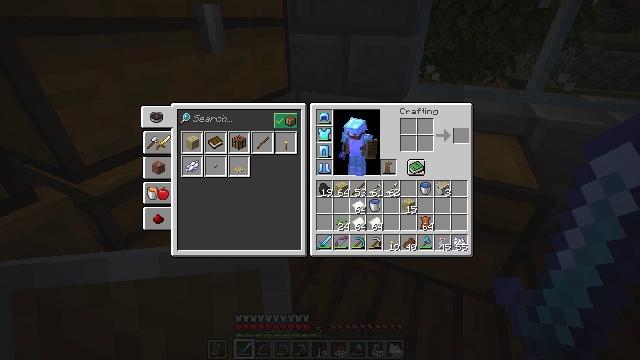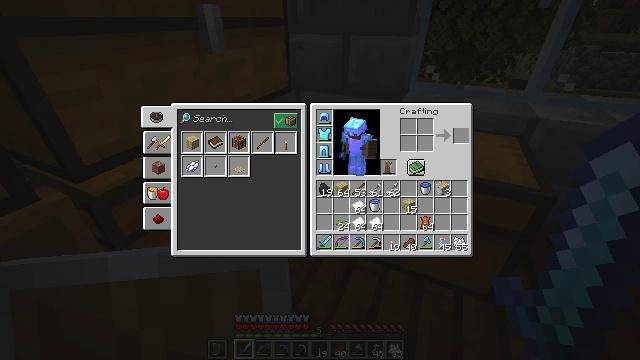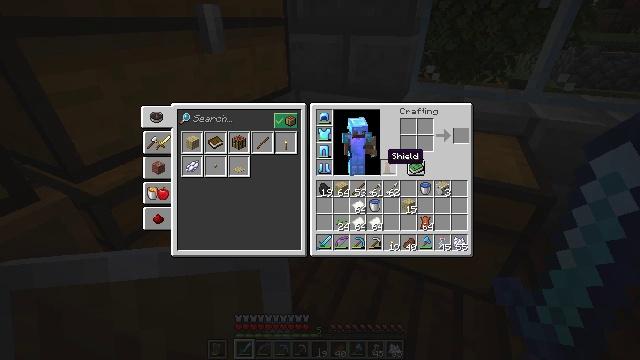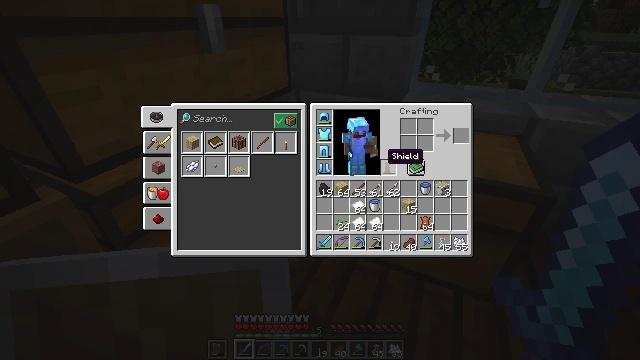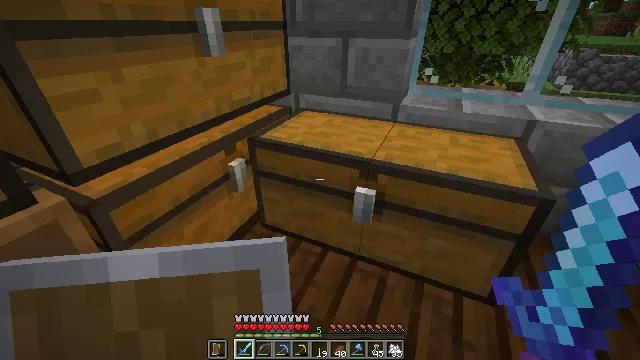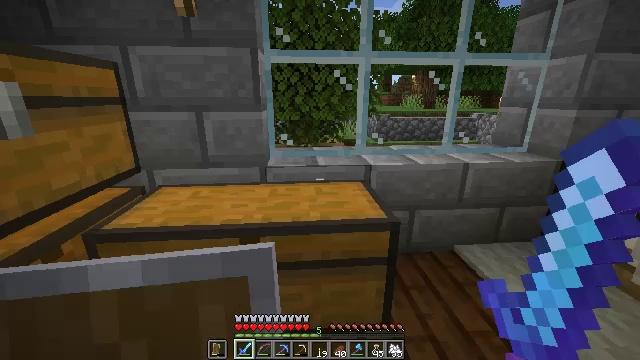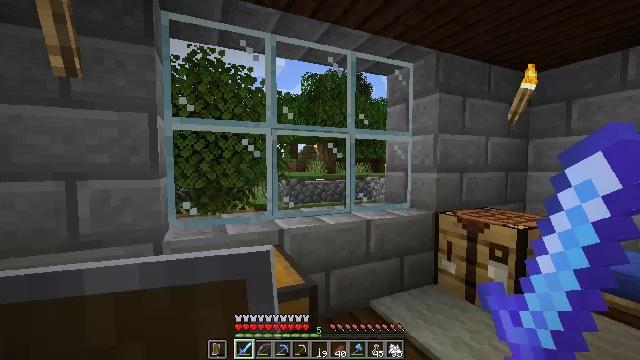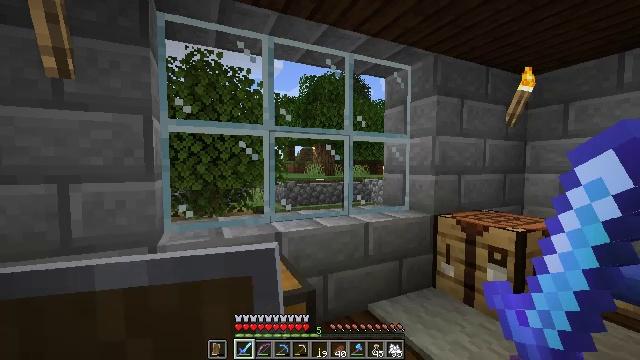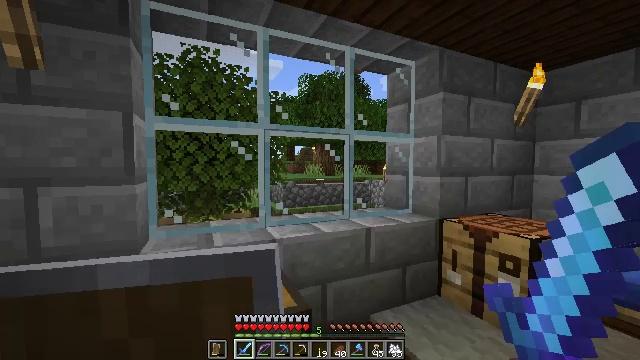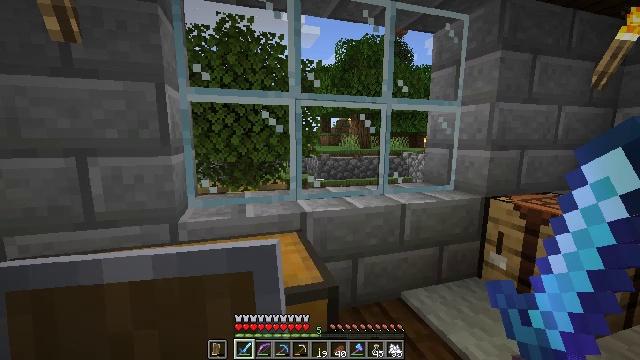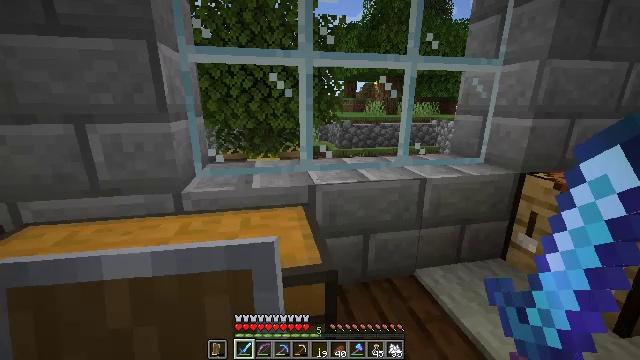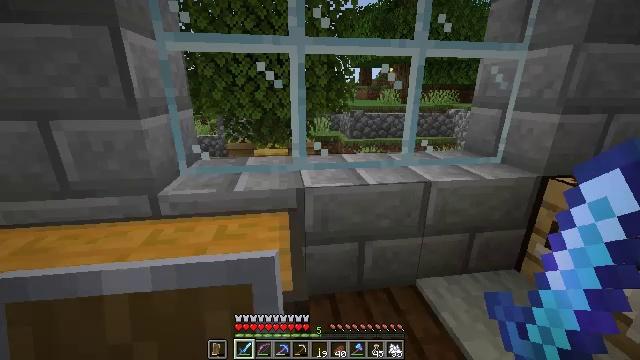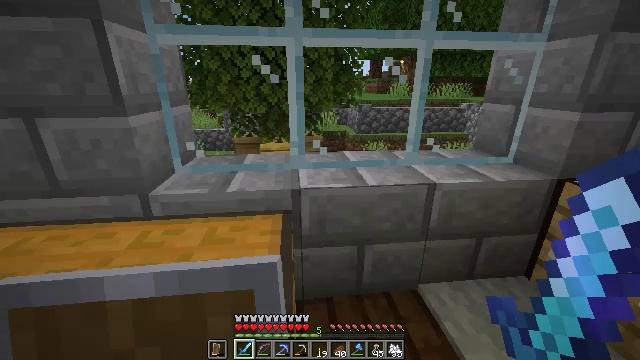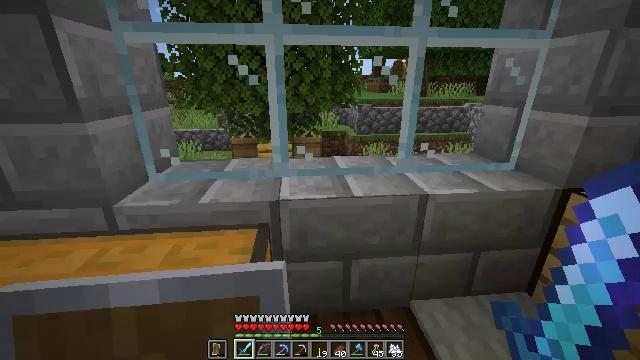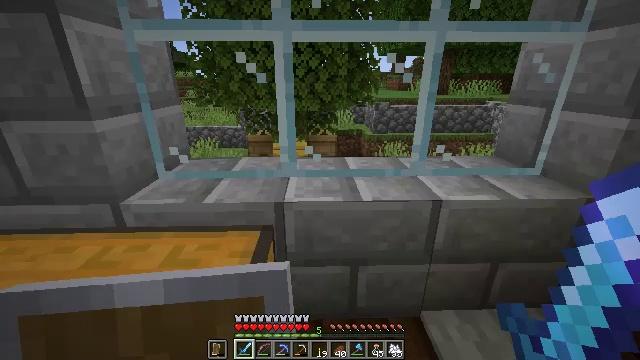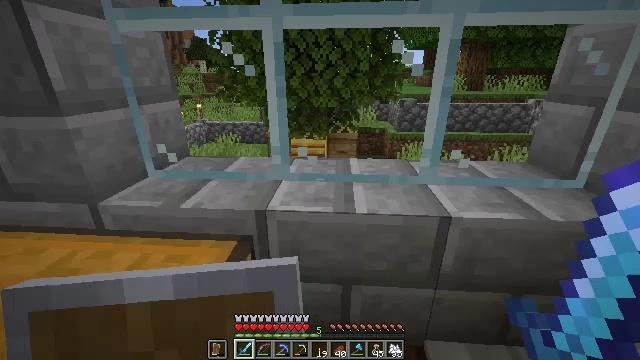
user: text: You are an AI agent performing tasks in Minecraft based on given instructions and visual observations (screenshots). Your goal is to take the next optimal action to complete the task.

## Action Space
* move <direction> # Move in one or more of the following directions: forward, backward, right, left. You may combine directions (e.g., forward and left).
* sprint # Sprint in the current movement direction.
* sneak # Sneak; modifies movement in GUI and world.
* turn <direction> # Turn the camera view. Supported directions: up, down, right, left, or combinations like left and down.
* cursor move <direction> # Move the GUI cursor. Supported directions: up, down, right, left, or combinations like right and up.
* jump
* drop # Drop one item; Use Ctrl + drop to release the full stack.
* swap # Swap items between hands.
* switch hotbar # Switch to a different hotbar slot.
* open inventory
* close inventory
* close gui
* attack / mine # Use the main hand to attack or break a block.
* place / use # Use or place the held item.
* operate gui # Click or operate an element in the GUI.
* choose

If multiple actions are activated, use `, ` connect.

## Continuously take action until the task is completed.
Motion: motion action
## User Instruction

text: Craft a campfire.
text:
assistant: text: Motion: cursor move right and up
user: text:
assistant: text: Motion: cursor move right
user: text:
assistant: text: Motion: no_op
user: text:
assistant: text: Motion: no_op
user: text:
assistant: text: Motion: turn right and up
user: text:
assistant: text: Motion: turn right and up
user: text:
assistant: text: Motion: move forward
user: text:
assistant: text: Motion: move forward
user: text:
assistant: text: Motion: move forward and move right, turn left and down
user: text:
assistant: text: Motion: move forward and move right, turn left and down
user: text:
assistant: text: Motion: move forward and move right, turn left and down
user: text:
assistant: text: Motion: move forward and move right, turn left and down
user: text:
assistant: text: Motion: move forward and move right
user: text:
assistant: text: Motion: move forward and move right, turn left
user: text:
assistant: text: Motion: move forward and move right, turn left
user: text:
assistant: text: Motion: move forward and move right, turn left
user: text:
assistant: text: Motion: move forward and move right, turn left
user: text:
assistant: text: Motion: move forward, turn left
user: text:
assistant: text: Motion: move forward, turn left
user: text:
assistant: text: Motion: move forward
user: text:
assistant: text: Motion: no_op
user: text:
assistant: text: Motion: no_op
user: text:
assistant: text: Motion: no_op
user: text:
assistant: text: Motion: move back
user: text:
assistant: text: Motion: move back
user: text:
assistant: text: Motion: move back
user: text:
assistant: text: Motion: move back
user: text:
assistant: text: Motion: move back
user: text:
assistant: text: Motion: no_op
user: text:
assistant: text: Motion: move forward